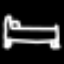
Label: bed